Question: I'm trying to calculate the 8 (4+4) vertices of a view volume's plane : near and far.

I need this vertices to draw, in webGL, the view volume of a camera.
So far I managed to calculate them by using trigonometry from each perspective but somehow the result does not seem accurate when I draw the vertices.
I reached this equations for vertices so far:
y = sqrt(hypotenuse^2 - plane^2)
x = sqrt(hypotenuse^2 - plane^2)
z = plane (near or far)
Can anyone help? Thank you in advance.
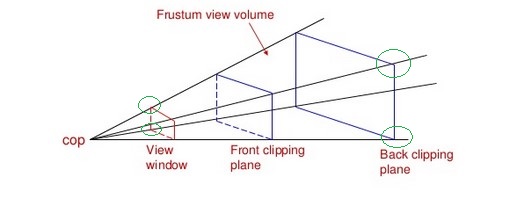
Answer: you can just project a standard cube through an inverse projection matrix.
'''
const m4 = twgl.m4;
const gl = document.querySelector("canvas").getContext("webgl");
const vs = '
attribute vec4 position;
uniform mat4 u_worldViewProjection;
void main() {
gl_Position = u_worldViewProjection * position;
}
';
const fs = '
precision mediump float;
void main() {
gl_FragColor = vec4(1, 0, 0, 1);
}
';
const programInfo = twgl.createProgramInfo(gl, [vs, fs]);
const arrays = {
position: [
-1, 1, -1,
1, 1, -1,
1, -1, -1,
-1, -1, -1,
-1, 1, 1,
1, 1, 1,
1, -1, 1,
-1, -1, 1,
],
indices: [
0, 1, 1, 2, 2, 3, 3, 0,
4, 5, 5, 6, 6, 7, 7, 4,
0, 4, 1, 5, 2, 6, 3, 7,
],
};
const bufferInfo = twgl.createBufferInfoFromArrays(gl, arrays);
function render(time) {
time *= 0.001;
twgl.resizeCanvasToDisplaySize(gl.canvas);
gl.viewport(0, 0, gl.canvas.width, gl.canvas.height);
gl.clear(gl.COLOR_BUFFER_BIT | gl.DEPTH_BUFFER_BIT);
let projectionToViewWith;
{
const fov = 30 * Math.PI / 180;
const aspect = gl.canvas.clientWidth / gl.canvas.clientHeight;
const zNear = 0.5;
const zFar = 100;
projectionToViewWith = m4.perspective(fov, aspect, zNear, zFar);
}
let projectionToBeViewed;
{
const fov = 30 * Math.PI / 180;
const aspect = gl.canvas.clientWidth / gl.canvas.clientHeight;
const zNear = 2;
const zFar = 10;
projectionToBeViewed = m4.perspective(fov, aspect, zNear, zFar);
}
const inverseProjectionToBeViewed = m4.inverse(projectionToBeViewed);
const radius = 20;
const eye = [Math.sin(time) * radius, 4, Math.cos(time) * radius];
const target = [0, 0, 0];
const up = [0, 1, 0];
const camera = m4.lookAt(eye, target, up);
const view = m4.inverse(camera);
const viewProjection = m4.multiply(projectionToViewWith, view);
const worldViewProjection = m4.multiply(
viewProjection,
inverseProjectionToBeViewed);
gl.useProgram(programInfo.program);
twgl.setBuffersAndAttributes(gl, programInfo, bufferInfo);
twgl.setUniforms(programInfo, {
u_worldViewProjection: worldViewProjection,
});
twgl.drawBufferInfo(gl, bufferInfo, gl.LINES);
requestAnimationFrame(render);
}
requestAnimationFrame(render);
'''
'''
body { margin: 0; }
canvas { width: 100vw; height: 100vh; display: block; }
'''
'''
<script src="https://twgljs.org/dist/4.x/twgl-full.min.js"></script>
<canvas></canvas>
'''
To get the points of the 8 corners you just have to do a reverse projection. The projection matrix takes the space of the frustum that is fovy tall, fovy * aspect wide, starting at -zNear and ending at -zFar and converting that space to -1 <-> +1 box after the perspective divide.
To go backward and compute the points of that box we just project a -1 to +1 box through the inverse projection matrix and do the perpective divide again (which is exactly what's happening in the example above, we're just doing it all in the GPU)
So, we pull it out of the GPU and do it in JavaScript
'''
[
[-1, 1, -1],
[ 1, 1, -1],
[ 1, -1, -1],
[-1, -1, -1],
[-1, 1, 1],
[ 1, 1, 1],
[ 1, -1, 1],
[-1, -1, 1],
].forEach((point) => {
console.log(m4.transformPoint(inverseProjectionMatrix, point));
});
'''
Here's an example.
'''
const m4 = twgl.m4;
const gl = document.querySelector("canvas").getContext("webgl");
const vs = '
attribute vec4 position;
uniform mat4 u_worldViewProjection;
void main() {
gl_Position = u_worldViewProjection * position;
gl_PointSize = 10.;
}
';
const fs = '
precision mediump float;
uniform vec4 u_color;
void main() {
gl_FragColor = u_color;
}
';
const programInfo = twgl.createProgramInfo(gl, [vs, fs]);
const positions = [
-1, 1, -1,
1, 1, -1,
1, -1, -1,
-1, -1, -1,
-1, 1, 1,
1, 1, 1,
1, -1, 1,
-1, -1, 1,
];
const arrays = {
position: positions,
indices: [
0, 1, 1, 2, 2, 3, 3, 0,
4, 5, 5, 6, 6, 7, 7, 4,
0, 4, 1, 5, 2, 6, 3, 7,
],
};
const bufferInfo = twgl.createBufferInfoFromArrays(gl, arrays);
function render(time) {
time *= 0.001;
twgl.resizeCanvasToDisplaySize(gl.canvas);
gl.viewport(0, 0, gl.canvas.width, gl.canvas.height);
gl.clear(gl.COLOR_BUFFER_BIT | gl.DEPTH_BUFFER_BIT);
let projectionToViewWith;
{
const fov = 30 * Math.PI / 180;
const aspect = gl.canvas.clientWidth / gl.canvas.clientHeight;
const zNear = 0.5;
const zFar = 100;
projectionToViewWith = m4.perspective(fov, aspect, zNear, zFar);
}
let projectionToBeViewed;
{
const fov = 30 * Math.PI / 180;
const aspect = gl.canvas.clientWidth / gl.canvas.clientHeight;
const zNear = 2;
const zFar = 10;
projectionToBeViewed = m4.perspective(fov, aspect, zNear, zFar);
}
const inverseProjectionToBeViewed = m4.inverse(projectionToBeViewed);
const radius = 20;
const eye = [Math.sin(time) * radius, 4, Math.cos(time) * radius];
const target = [0, 0, 0];
const up = [0, 1, 0];
const camera = m4.lookAt(eye, target, up);
const view = m4.inverse(camera);
const viewProjection = m4.multiply(projectionToViewWith, view);
const worldViewProjection = m4.multiply(
viewProjection,
inverseProjectionToBeViewed);
gl.useProgram(programInfo.program);
twgl.setBuffersAndAttributes(gl, programInfo, bufferInfo);
twgl.setUniforms(programInfo, {
u_worldViewProjection: worldViewProjection,
u_color: [1, 0, 0, 1],
});
twgl.drawBufferInfo(gl, bufferInfo, gl.LINES);
// just because I'm lazy let's draw each point one at a time
// note: since in our case the frustum is not moving we
// could have computed these at init time.
const positionLoc = programInfo.attribSetters.position.location;
gl.disableVertexAttribArray(positionLoc);
for (let i = 0; i < positions.length; i += 3) {
const point = positions.slice(i, i + 3);
const worldPosition = m4.transformPoint(
inverseProjectionToBeViewed, point);
gl.vertexAttrib3f(positionLoc, ...worldPosition);
twgl.setUniforms(programInfo, {
u_color: [0, 1, 0, 1],
u_worldViewProjection: viewProjection,
});
gl.drawArrays(gl.POINT, 0, 1);
}
requestAnimationFrame(render);
}
requestAnimationFrame(render);
'''
'''
body { margin: 0; }
canvas { width: 100vw; height: 100vh; display: block; }
'''
'''
<script src="https://twgljs.org/dist/4.x/twgl-full.min.js"></script>
<canvas></canvas>
'''
Mention in a comment you wanted to show the view frustum of a camera in one canvas in another canvas.
That's effectively what's happening above except the camera in canvasWhosFrustumWeWantToRender is not moving. Instead it's just sitting at the origin looking down the -Z axis with +Y up. To allow the frustum to move to show where it is relative to teh camera just need to add in the camera matrix
'''
const m4 = twgl.m4;
const gl = document.querySelector("canvas").getContext("webgl");
const ext = gl.getExtension("OES_standard_derivatives");
const vs = '
attribute vec4 position;
uniform mat4 u_worldViewProjection;
varying vec3 v_position;
void main() {
gl_Position = u_worldViewProjection * position;
v_position = position.xyz; // for fake lighting
}
';
const fs = '
#extension GL_OES_standard_derivatives : enable
precision mediump float;
varying vec3 v_position;
uniform vec4 u_color;
void main() {
vec3 fdx = dFdx(v_position);
vec3 fdy = dFdy(v_position);
vec3 n = normalize(cross(fdx,fdy));
float l = dot(n, normalize(vec3(1,2,-3))) * .5 + .5;
gl_FragColor = u_color;
gl_FragColor.rgb *= l;
}
';
const programInfo = twgl.createProgramInfo(gl, [vs, fs]);
const arrays = {
position: [
-1, 1, -1,
1, 1, -1,
1, -1, -1,
-1, -1, -1,
-1, 1, 1,
1, 1, 1,
1, -1, 1,
-1, -1, 1,
],
indices: [
0, 1, 1, 2, 2, 3, 3, 0,
4, 5, 5, 6, 6, 7, 7, 4,
0, 4, 1, 5, 2, 6, 3, 7,
],
};
const concat = twgl.primitives.concatVertices;
const reorient = twgl.primitives.reorientVertices;
const wireCubeBufferInfo = twgl.createBufferInfoFromArrays(gl, arrays);
const solidCubeBufferInfo = twgl.primitives.createCubeBufferInfo(gl, 2);
const cameraBufferInfo = twgl.createBufferInfoFromArrays(gl,
concat([
reorient(twgl.primitives.createCubeVertices(2),
m4.translation([0, 0, 1])),
reorient(twgl.primitives.createTruncatedConeVertices(0, 1, 2, 12, 1),
m4.rotationX(Math.PI * -.5)),
])
);
const black = [0, 0, 0, 1];
const blue = [0, 0, 1, 1];
function drawScene(viewProjection, clearColor) {
gl.clearColor(...clearColor);
gl.clear(gl.COLOR_BUFFER_BIT);
const numCubes = 10;
for (let i = 0; i < numCubes; ++i) {
const u = i / numCubes;
let mat = m4.rotationY(u * Math.PI * 2);
mat = m4.translate(mat, [0, 0, 10]);
mat = m4.scale(mat, [1, 1 + u * 23 % 1, 1]);
mat = m4.translate(mat, [0, .5, 0]);
mat = m4.multiply(viewProjection, mat);
drawModel(solidCubeBufferInfo, mat, [u, u * 3 % 1, u * 7 % 1,1]);
}
}
function drawModel(bufferInfo, worldViewProjection, color, mode) {
twgl.setBuffersAndAttributes(gl, programInfo, bufferInfo);
twgl.setUniforms(programInfo, {
u_worldViewProjection: worldViewProjection,
u_color: color,
});
twgl.drawBufferInfo(gl, bufferInfo, mode);
}
function render(time) {
time *= 0.001;
twgl.resizeCanvasToDisplaySize(gl.canvas);
const width = gl.canvas.width;
const height = gl.canvas.height;
const halfWidth = width / 2;
gl.viewport(0, 0, width, height);
gl.disable(gl.SCISSOR_TEST);
gl.clear(gl.COLOR_BUFFER_BIT | gl.DEPTH_BUFFER_BIT);
gl.enable(gl.DEPTH_TEST);
let projectionToViewWith; // the projection on the right
{
const fov = 60 * Math.PI / 180;
const aspect = gl.canvas.clientWidth / 2 / gl.canvas.clientHeight;
const zNear = 0.5;
const zFar = 100;
projectionToViewWith = m4.perspective(fov, aspect, zNear, zFar);
}
let projectionToBeViewed; // the projeciton on the left
{
const fov = 60 * Math.PI / 180;
const aspect = gl.canvas.clientWidth / 2 / gl.canvas.clientHeight;
const zNear = 1.5;
const zFar = 15;
projectionToBeViewed = m4.perspective(fov, aspect, zNear, zFar);
}
const inverseProjectionToBeViewed = m4.inverse(projectionToBeViewed);
let cameraViewingScene; // camera for right view
{
const t1 = 0;
const radius = 30;
const eye = [Math.sin(t1) * radius, 4, Math.cos(t1) * radius];
const target = [0, 0, 0];
const up = [0, 1, 0];
cameraViewingScene = m4.lookAt(eye, target, up);
}
let cameraInScene; // camera for left view
{
const t1 = time;
const t2 = time + .4;
const r1 = 10 + Math.sin(t1);
const r2 = 10 + Math.sin(t2) * 2;
const eye = [Math.sin(t1) * r1, 0 + Math.sin(t1) * 4, Math.cos(t1) * r1];
const target = [Math.sin(t2) * r2, 1 + Math.sin(t2), Math.cos(t2) * r2];
const up = [0, 1, 0];
cameraInScene = m4.lookAt(eye, target, up);
}
// there's only one shader program so just set it once
gl.useProgram(programInfo.program);
// draw only on left half of canvas
gl.enable(gl.SCISSOR_TEST);
gl.scissor(0, 0, halfWidth, height);
gl.viewport(0, 0, halfWidth, height);
// draw the scene on the left using the camera inside the scene
{
const view = m4.inverse(cameraInScene);
const viewProjection = m4.multiply(projectionToBeViewed, view);
drawScene(viewProjection, [.9, 1, .9, 1]);
}
// draw only on right half of canvas
gl.scissor(halfWidth, 0, halfWidth, height);
gl.viewport(halfWidth, 0, halfWidth, height);
// draw the same scene on the right using the camera outside the scene
{
const view = m4.inverse(cameraViewingScene);
const viewProjection = m4.multiply(projectionToViewWith, view);
drawScene(viewProjection, [.9, 1, 1, 1]);
// draw the in scene camera's frustum
{
const world = m4.multiply(cameraInScene, inverseProjectionToBeViewed);
const worldViewProjection = m4.multiply(viewProjection, world);
drawModel(wireCubeBufferInfo, worldViewProjection, black, gl.LINES);
}
// draw the in scene camera's camera model
{
const worldViewProjection = m4.multiply(viewProjection, cameraInScene);
drawModel(cameraBufferInfo, worldViewProjection, blue);
}
}
requestAnimationFrame(render);
}
requestAnimationFrame(render);
'''
'''
body { margin: 0; }
canvas { width: 100vw; height: 100vh; display: block; }
'''
'''
<script src="https://twgljs.org/dist/4.x/twgl-full.min.js"></script>
<canvas></canvas>
'''